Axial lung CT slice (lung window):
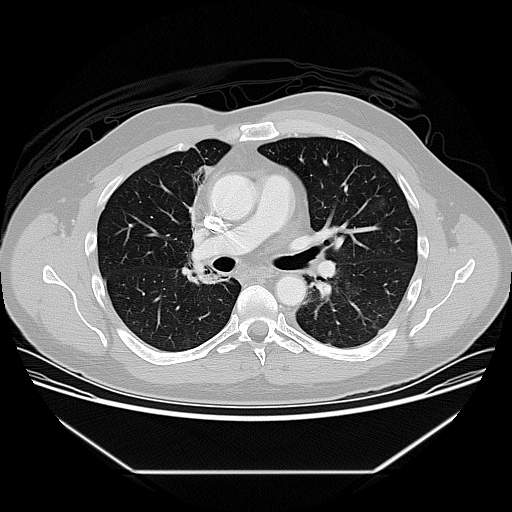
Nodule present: no